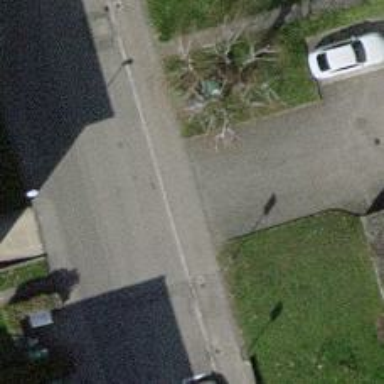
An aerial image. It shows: Asphalt parking aisle road with sidewalk beside it.